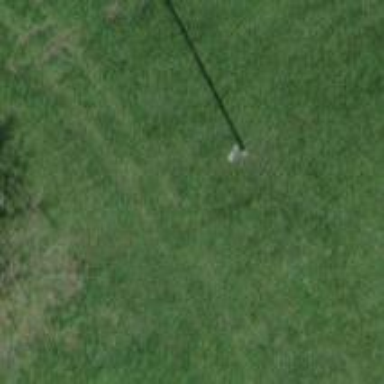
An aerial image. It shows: Power pole.